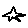
Label: star